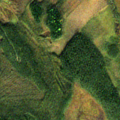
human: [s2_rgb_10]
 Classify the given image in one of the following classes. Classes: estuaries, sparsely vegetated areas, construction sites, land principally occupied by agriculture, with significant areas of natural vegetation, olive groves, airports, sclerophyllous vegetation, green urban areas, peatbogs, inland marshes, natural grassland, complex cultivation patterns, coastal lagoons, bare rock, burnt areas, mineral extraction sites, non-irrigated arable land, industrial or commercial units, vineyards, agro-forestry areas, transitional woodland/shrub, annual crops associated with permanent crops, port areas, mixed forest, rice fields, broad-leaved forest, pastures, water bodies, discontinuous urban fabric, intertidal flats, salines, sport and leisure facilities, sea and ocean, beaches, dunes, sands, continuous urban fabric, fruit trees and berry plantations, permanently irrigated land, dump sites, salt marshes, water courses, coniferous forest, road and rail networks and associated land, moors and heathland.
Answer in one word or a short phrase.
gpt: coniferous forest, transitional woodland/shrub, peatbogs